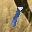
Label: 1